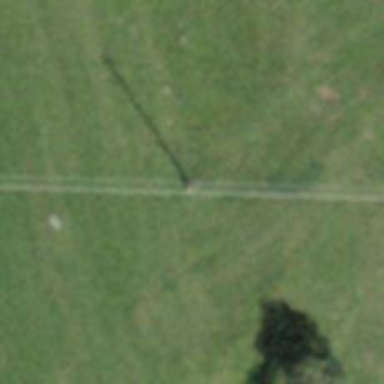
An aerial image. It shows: Power pole.